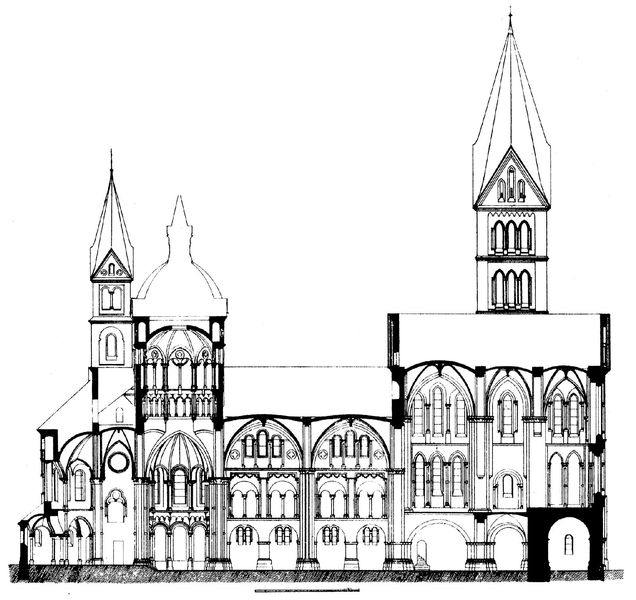
Titel: Liebfrauenkirche in Roermond a.d. Maas
Schlagwörter: weiß, fenster, glas, grau, pfeiler, schwarz, stützen, säule, säulen, zeichnung, dach, architektur, kirche, gotik, turm, schiff, bogen, rundbogen, kuppel, treppe, seitenansicht, hoch, bögen, arkade, türme, dom, schnitt, seite, spitzbogen, querschnitt, sakralbau, aufriss, kriche, statik, tambourkuppel, drei teile